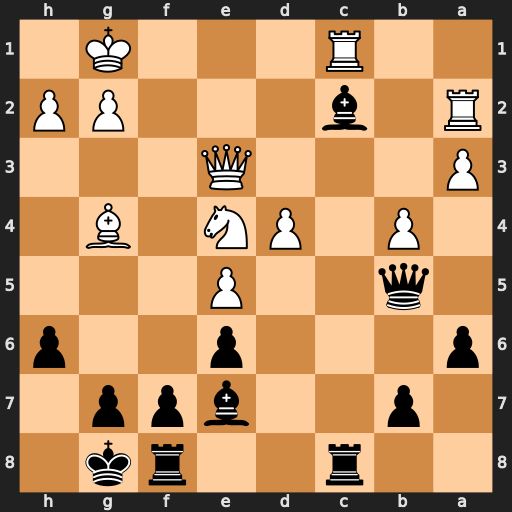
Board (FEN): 2r2rk1/1p2bpp1/p3p2p/1q2P3/1P1PN1B1/P3Q3/R1b3PP/2R3K1
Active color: b
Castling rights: -
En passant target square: -
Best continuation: Bxe4 Rxc8 Rxc8